Field crop: maize
Growth stage: 1
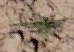
Species: salsola